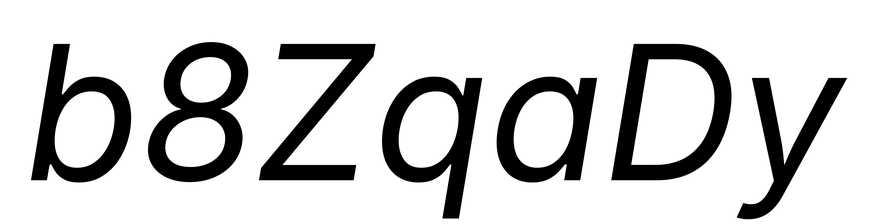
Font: Inter-Italic_Italic